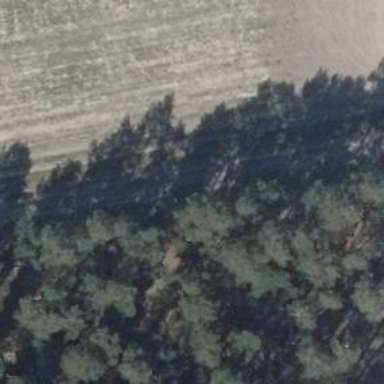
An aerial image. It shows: Hunting stand.